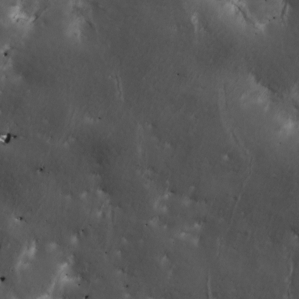
Label: non_frost